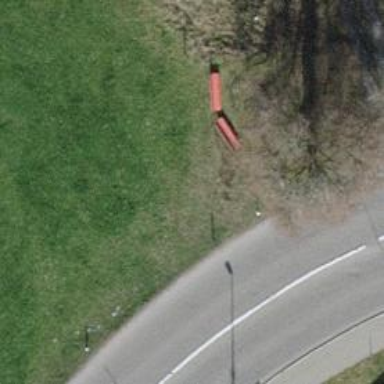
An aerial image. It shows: Red bench.